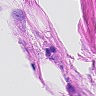
Metastatic tissue present: yes